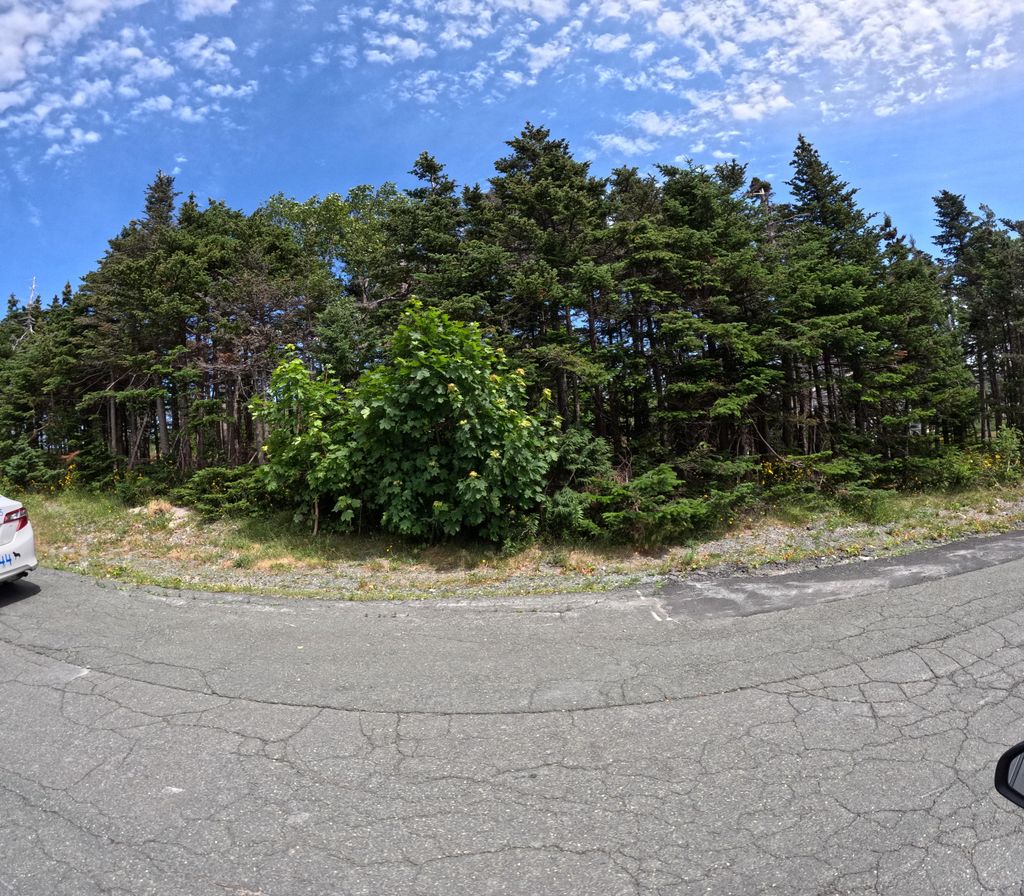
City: st_johns